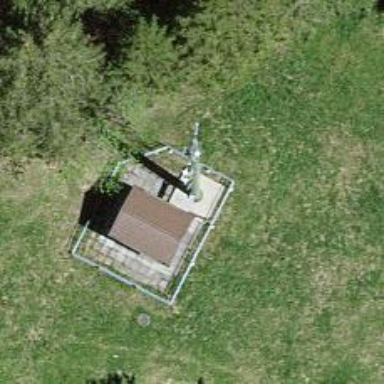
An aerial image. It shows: Mast structure.